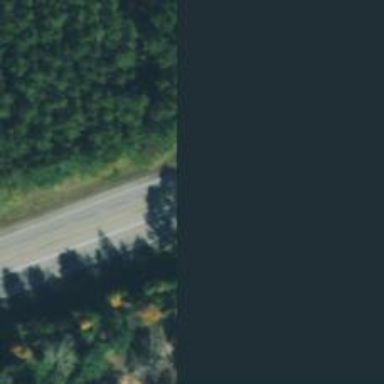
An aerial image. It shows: Asphalt trunk highway.